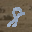
Label: 8